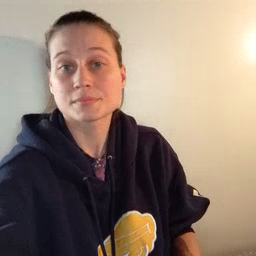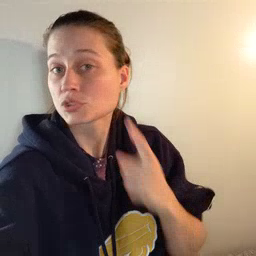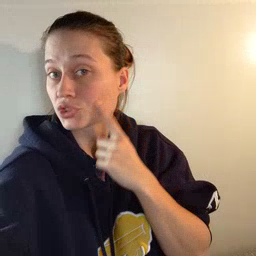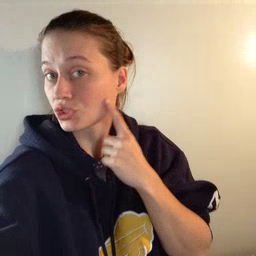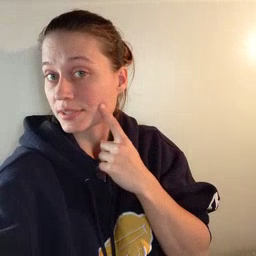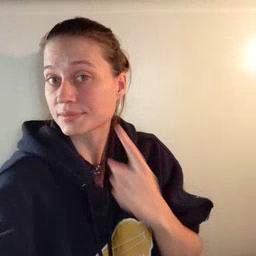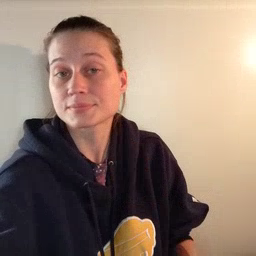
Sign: cheek